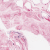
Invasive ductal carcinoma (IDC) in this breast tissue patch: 0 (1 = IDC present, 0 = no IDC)